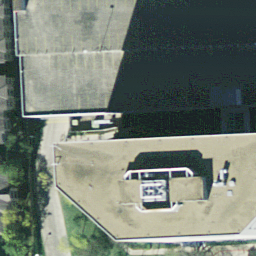
Label: buildings